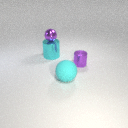
small purple metal cylinder to the right of large cyan rubber sphere